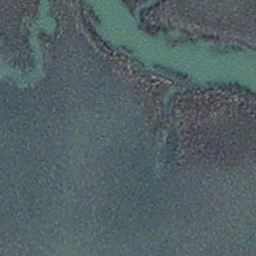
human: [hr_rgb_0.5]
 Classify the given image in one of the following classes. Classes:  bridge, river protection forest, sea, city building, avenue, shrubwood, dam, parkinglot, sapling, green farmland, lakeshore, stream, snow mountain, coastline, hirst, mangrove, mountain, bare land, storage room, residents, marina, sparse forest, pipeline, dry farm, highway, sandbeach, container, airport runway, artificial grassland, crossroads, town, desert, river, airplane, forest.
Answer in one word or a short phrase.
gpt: stream